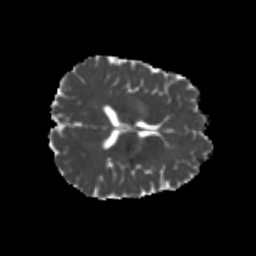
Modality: MD
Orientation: axial
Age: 26
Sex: female
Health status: healthy
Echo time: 0.074 s